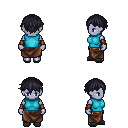
a pixel art fantasy rpg character, female body template, dark elf, purple skin, teal sleeveless shirt, robe skirt, raven short bangs hairstyle, cloth bracers, gray slippers, four views (front, back, left, right), 2x2 character sprite sheet, small pixel art, hard edges, no anti-aliasing